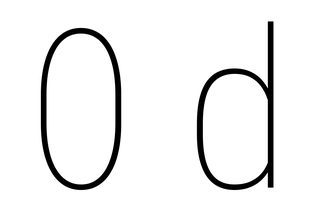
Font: Roboto_Condensed_Thin